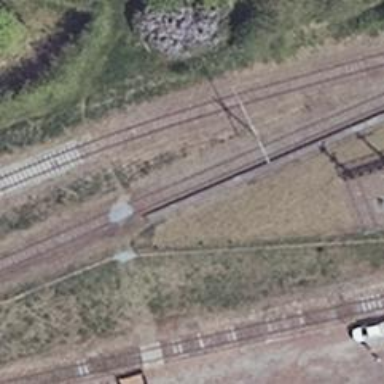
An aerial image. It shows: Preserved railway with electrified contact lines.